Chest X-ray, AP view. Patient: 42 years old, sex M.
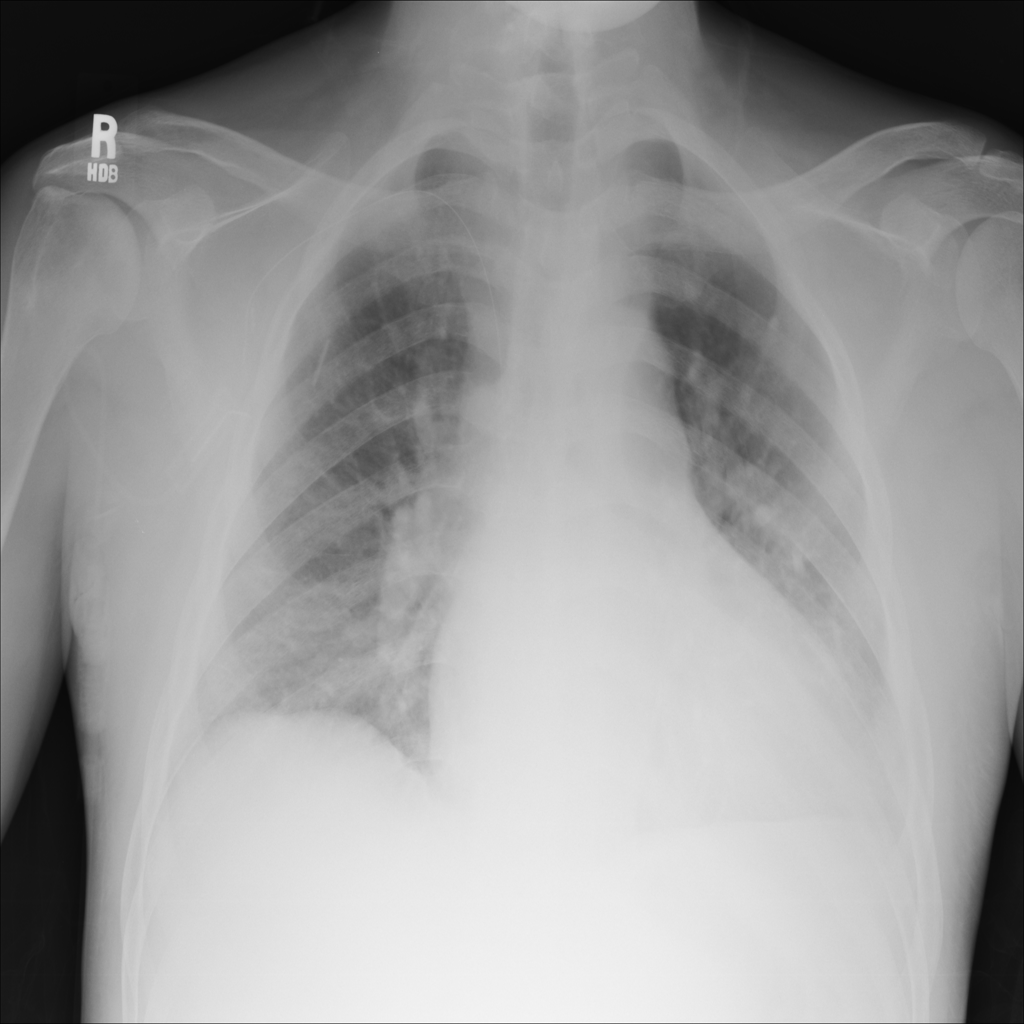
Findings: No Finding